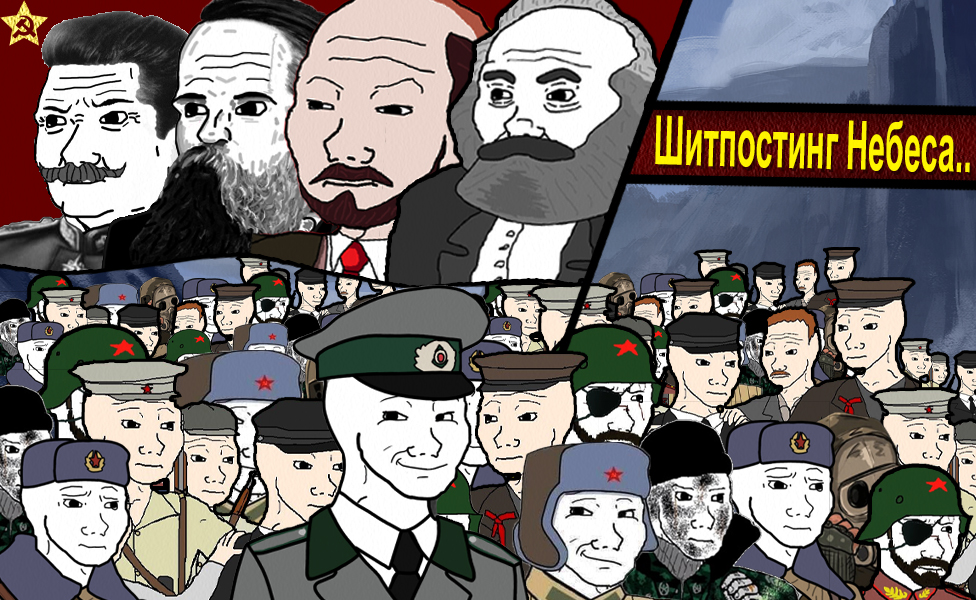
Label: 5_Wojak_with_Background